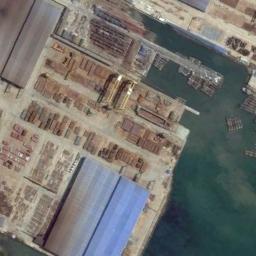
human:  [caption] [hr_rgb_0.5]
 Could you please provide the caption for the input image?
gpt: The industrial area is dilapidated .

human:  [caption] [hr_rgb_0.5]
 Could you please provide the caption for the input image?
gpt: Many houses of different shapes are in the industrial area .

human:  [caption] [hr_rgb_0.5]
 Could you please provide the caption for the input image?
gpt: The industrial area with lots of industrial equipment and three workshops is next to the waters .

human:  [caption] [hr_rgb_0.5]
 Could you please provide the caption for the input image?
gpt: This industrial area is an industrial wharf with factories and roads, Many cargoes stacked, And many ships docked alongside .

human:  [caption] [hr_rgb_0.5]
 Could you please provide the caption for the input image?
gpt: There are many brown buildings and a blue building beside a lake on the industrial area .